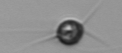
Label: Acanthoica_quattrospina